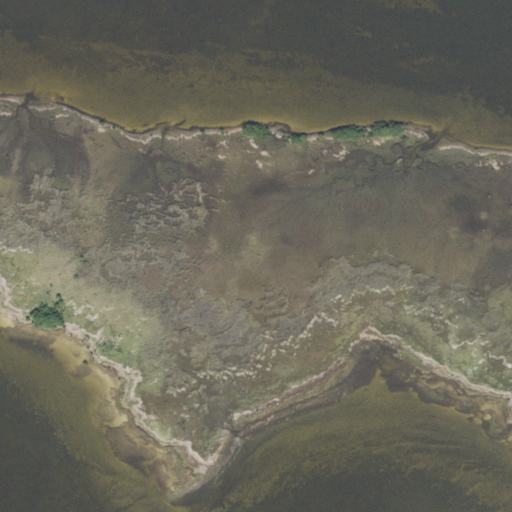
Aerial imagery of island in Florida named Big Grassy Island containing herbaceous wetlands, open water, and barren land